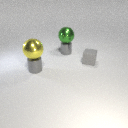
large yellow metal sphere above small gray metal cylinder